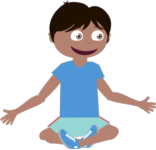
smile boy crossed leg